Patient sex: F
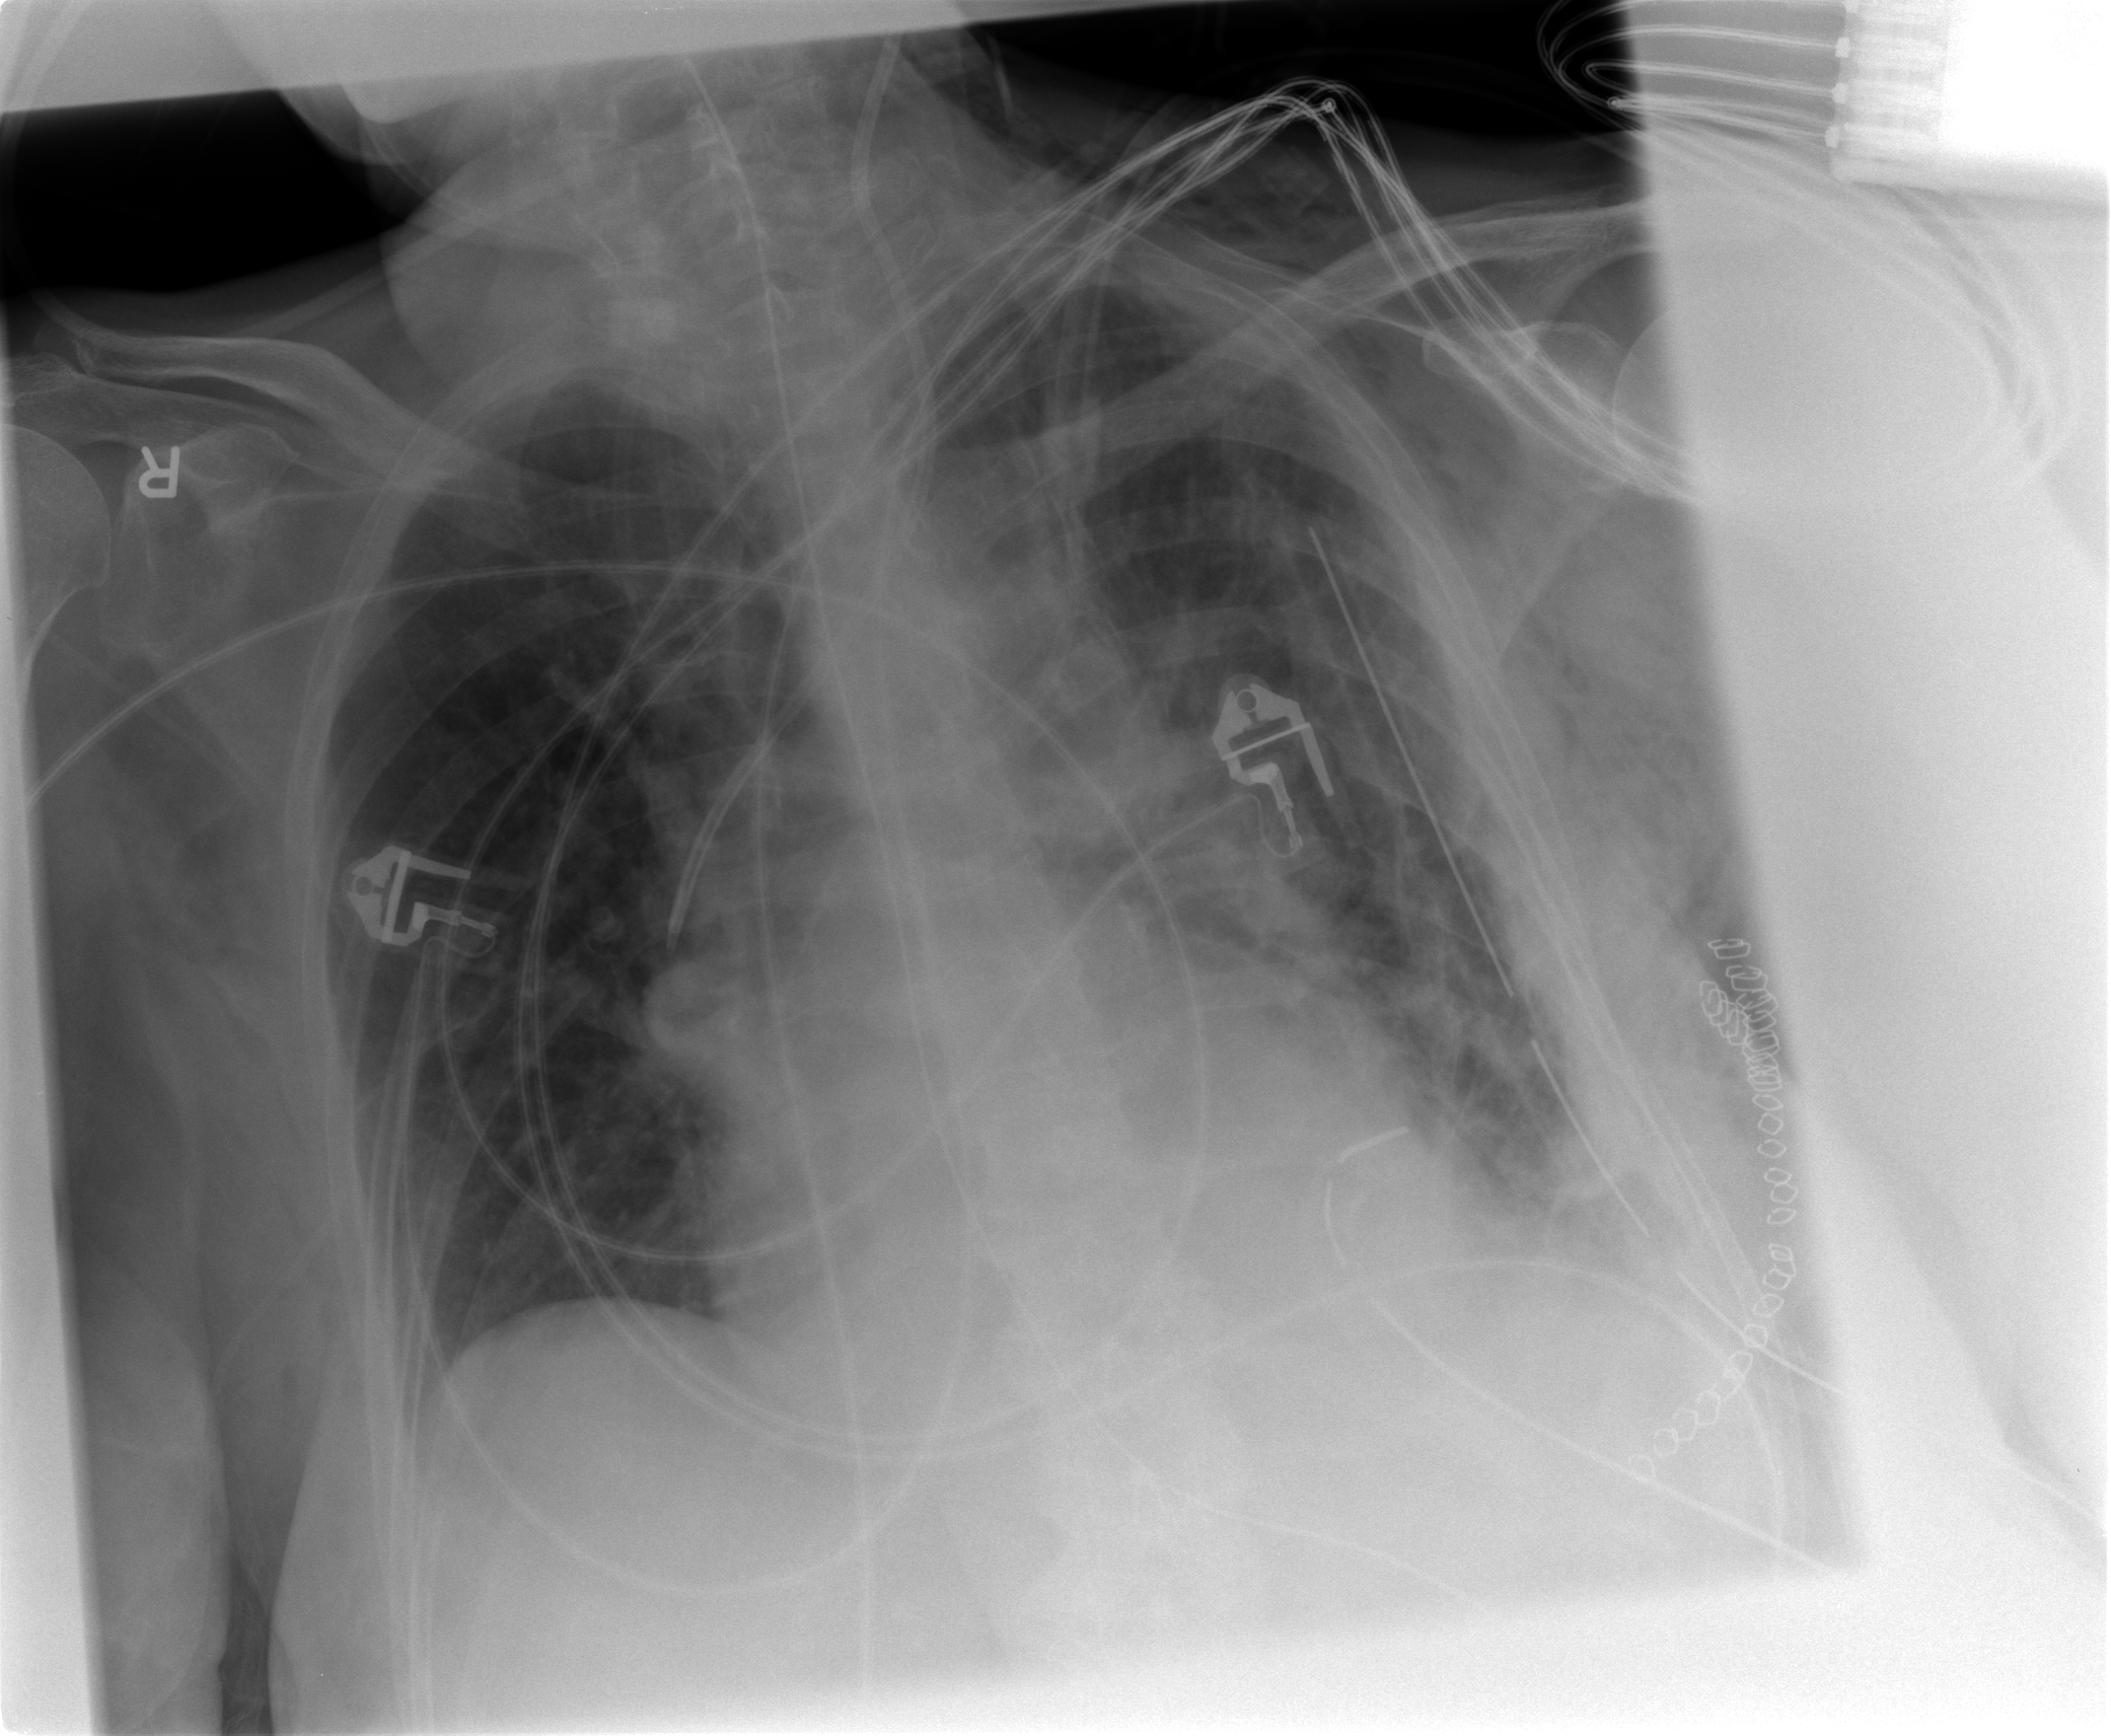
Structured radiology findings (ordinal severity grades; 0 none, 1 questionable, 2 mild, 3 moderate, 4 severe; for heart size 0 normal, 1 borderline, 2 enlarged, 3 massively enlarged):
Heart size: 1
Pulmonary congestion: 2
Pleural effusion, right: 0
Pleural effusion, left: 2
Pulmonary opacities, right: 0
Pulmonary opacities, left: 0
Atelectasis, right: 0
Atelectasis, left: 2